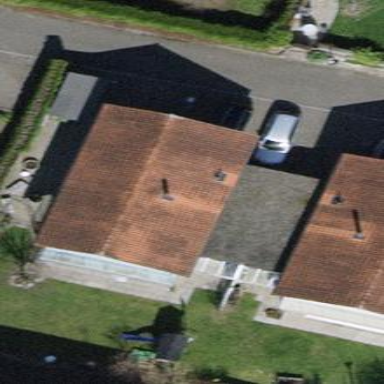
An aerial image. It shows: Group of garages.